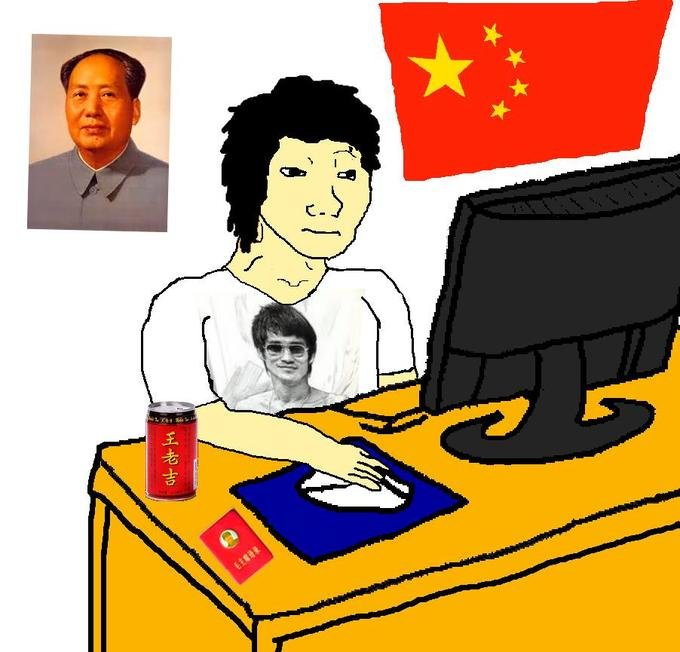
Label: 5_Wojak_with_Background